Question: I'd like to add results of a Tukey.HSD post-hoc test to a 'ggplot2' boxplot. <URL>.

Is there an automatic function add letters like these to a boxplot, based on AOV and Tukey HSD post-hoc analyis?
I think it would not be too hard to write such a function. It would look something like this:
'''
set.seed(0)
lev <- gl(3, 10)
y <- c(rnorm(10), rnorm(10) + 0.1, rnorm(10) + 3)
d <- data.frame(lev=lev, y=y)
p_base <- ggplot(d, aes(x=lev, y=y)) + geom_boxplot()
a <- aov(y~lev, data=d)
tHSD <- TukeyHSD(a)
# Function to generate a data frame of factor levels and corresponding labels
generate_label_df <- function(HSD, factor_levels) {
comparisons <- rownames(HSD$l)
p.vals <- HSD$l[ , "p adj"]
## Somehow create a vector of letters
labels <- # A vector of letters, one for each factor level, generated using 'comparisons' and 'p.vals'
letter_df <- data.frame(lev=factor_levels, labels=labels)
letter_df
}
# Add the labels to the plot
p_base +
geom_text(data=generate_label_df(tHSD), aes(x=l, y=0, label=labels))
'''
I realize that the 'TukeyHSD' object has a 'plot' method, and there is another package (which I can't now seem to find) which does what I'm describing in base graphics, but I would really prefer to do this in 'ggplot2'.
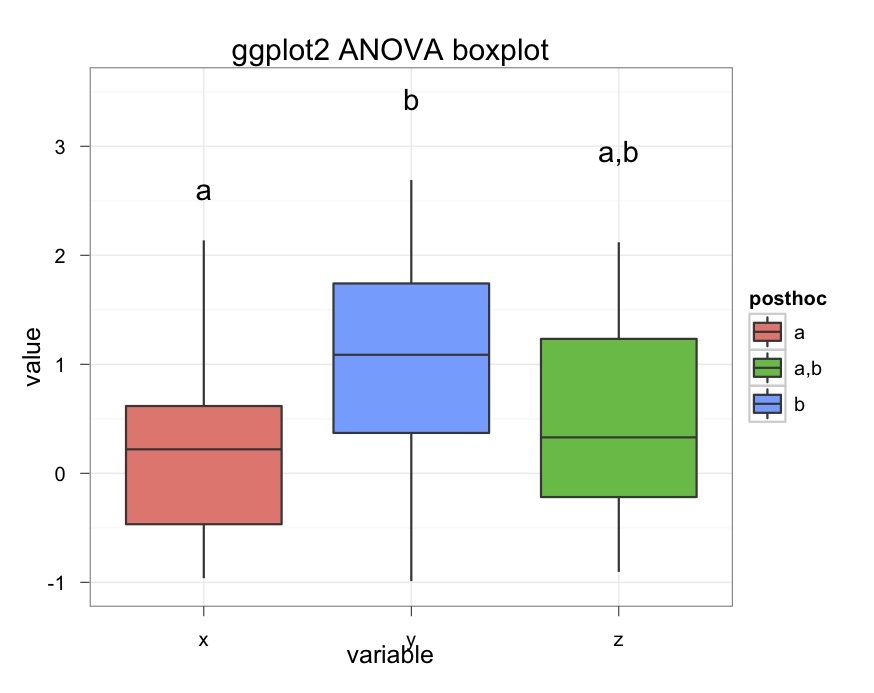
Answer: You can use 'multcompLetters' from the 'multcompView' package to generate letters of homologous groups after a Tukey HSD test. From there, it's a matter of extracting the group labels corresponding to each factor tested in the Tukey HSD, as well as the upper quantile as displayed in the boxplot in order to place the label just above this level.
'''
library(plyr)
library(ggplot2)
library(multcompView)
set.seed(0)
lev <- gl(3, 10)
y <- c(rnorm(10), rnorm(10) + 0.1, rnorm(10) + 3)
d <- data.frame(lev=lev, y=y)
a <- aov(y~lev, data=d)
tHSD <- TukeyHSD(a, ordered = FALSE, conf.level = 0.95)
generate_label_df <- function(HSD, flev){
# Extract labels and factor levels from Tukey post-hoc
Tukey.levels <- HSD[[flev]][,4]
Tukey.labels <- multcompLetters(Tukey.levels)['Letters']
plot.labels <- names(Tukey.labels[['Letters']])
# Get highest quantile for Tukey's 5 number summary and add a bit of space to buffer between
# upper quantile and label placement
boxplot.df <- ddply(d, flev, function (x) max(fivenum(x$y)) + 0.2)
# Create a data frame out of the factor levels and Tukey's homogenous group letters
plot.levels <- data.frame(plot.labels, labels = Tukey.labels[['Letters']],
stringsAsFactors = FALSE)
# Merge it with the labels
labels.df <- merge(plot.levels, boxplot.df, by.x = 'plot.labels', by.y = flev, sort = FALSE)
return(labels.df)
}
'''
Generate ggplot
'''
p_base <- ggplot(d, aes(x=lev, y=y)) + geom_boxplot() +
geom_text(data = generate_label_df(tHSD, 'lev'), aes(x = plot.labels, y = V1, label = labels))
'''